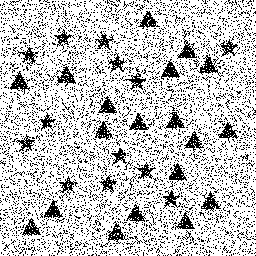
Squares: 0
Triangles: 19
Stars: 13
Total shapes: 32